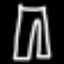
Label: pants